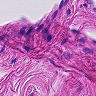
Metastatic tissue present: no